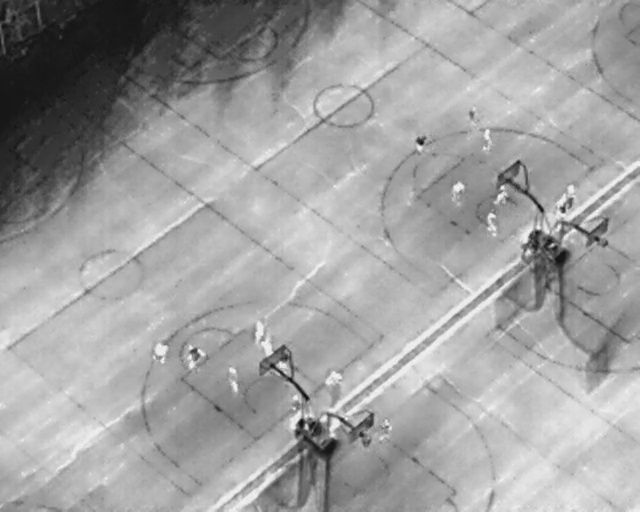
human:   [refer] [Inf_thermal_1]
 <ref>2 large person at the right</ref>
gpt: <box>[[69, 36, 74, 38, 2], [74, 41, 79, 44, 2]]</box>

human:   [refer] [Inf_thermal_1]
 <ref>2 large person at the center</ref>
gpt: <box>[[38, 62, 42, 65, 2], [28, 67, 32, 71, 2]]</box>

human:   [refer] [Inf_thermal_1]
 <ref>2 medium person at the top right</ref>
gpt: <box>[[72, 21, 75, 23, 2], [74, 26, 77, 27, 2]]</box>

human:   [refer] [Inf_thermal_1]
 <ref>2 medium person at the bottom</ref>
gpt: <box>[[34, 73, 38, 75, 2], [58, 82, 62, 84, 2]]</box>

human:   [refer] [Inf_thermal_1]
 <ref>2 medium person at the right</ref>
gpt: <box>[[87, 36, 90, 38, 2], [76, 36, 80, 38, 2]]</box>

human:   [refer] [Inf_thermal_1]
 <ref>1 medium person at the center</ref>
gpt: <box>[[40, 66, 43, 68, 2]]</box>

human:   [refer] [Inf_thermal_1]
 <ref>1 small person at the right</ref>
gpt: <box>[[86, 38, 89, 40, 2]]</box>

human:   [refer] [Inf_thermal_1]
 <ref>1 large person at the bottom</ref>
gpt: <box>[[50, 72, 53, 76, 2]]</box>